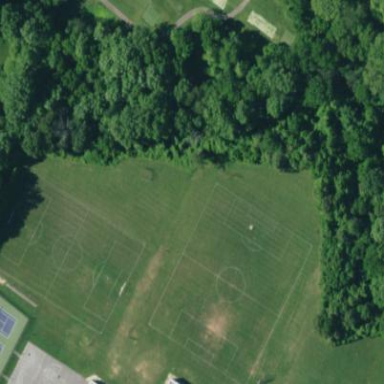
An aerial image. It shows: Soccer pitch for leisure land activities.